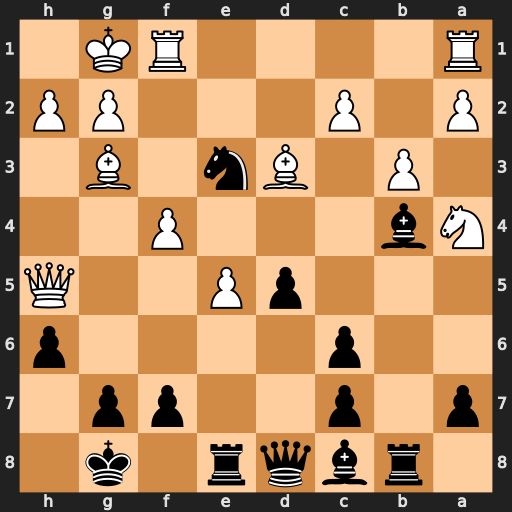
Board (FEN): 1rbqr1k1/p1p2pp1/2p4p/3pP2Q/Nb3P2/1P1Bn1B1/P1P3PP/R4RK1
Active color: b
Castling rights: -
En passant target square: -
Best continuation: Bg4 Qxg4 Nxg4